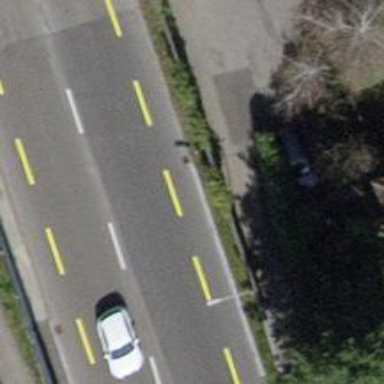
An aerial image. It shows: Asphalt sidewalk along the footway.